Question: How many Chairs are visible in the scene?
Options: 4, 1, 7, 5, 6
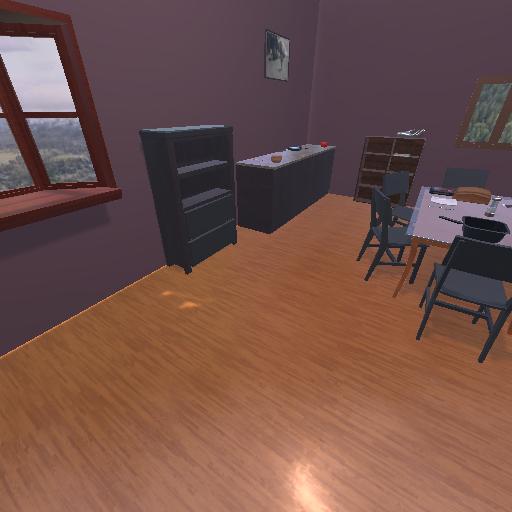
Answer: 4